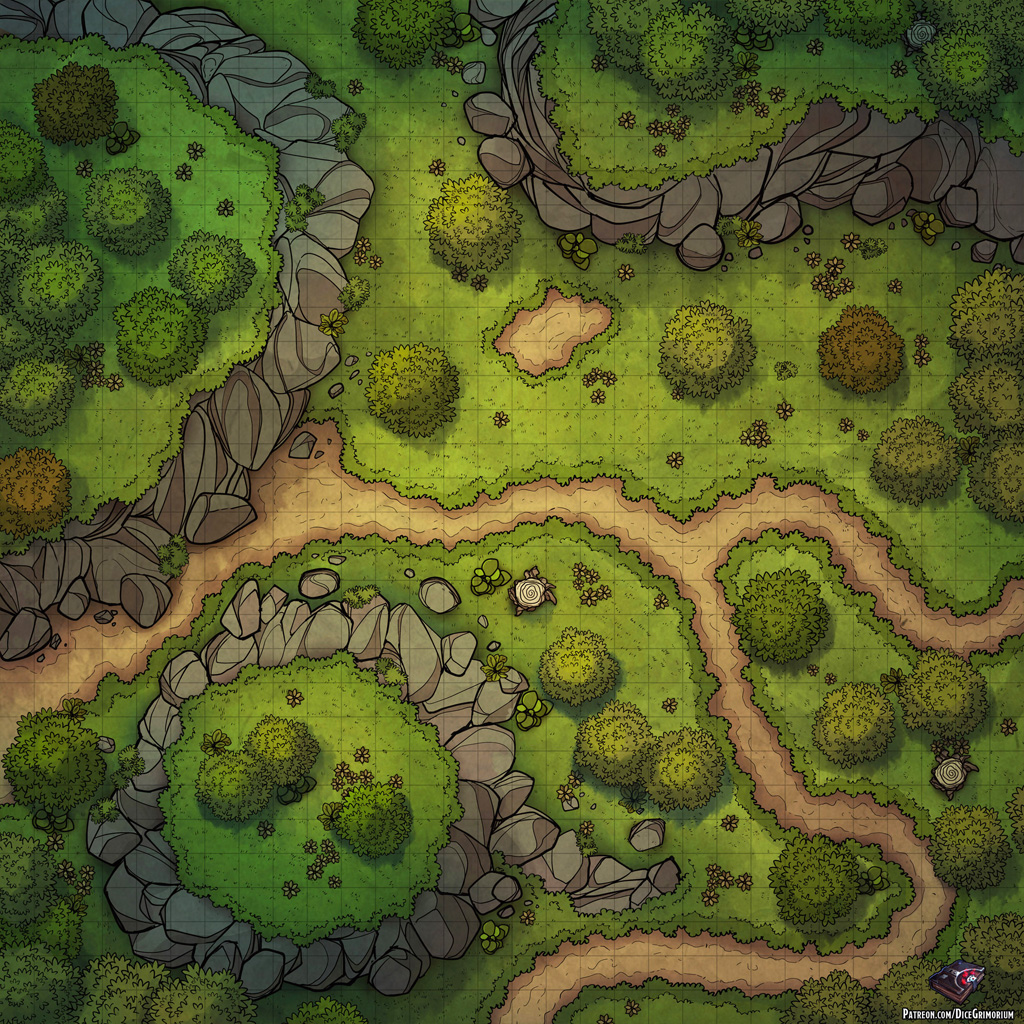
A D&D Grid Map winding roads in the south with cliffs and trees (Forest Path Map)